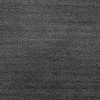
Atmospheric dust classification: dusty